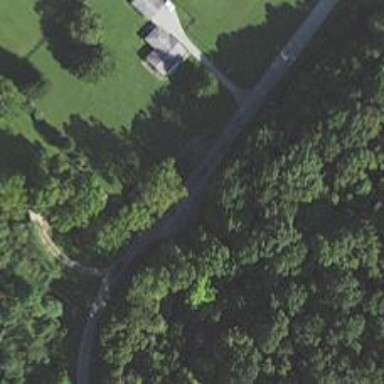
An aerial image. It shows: Unclassified road.